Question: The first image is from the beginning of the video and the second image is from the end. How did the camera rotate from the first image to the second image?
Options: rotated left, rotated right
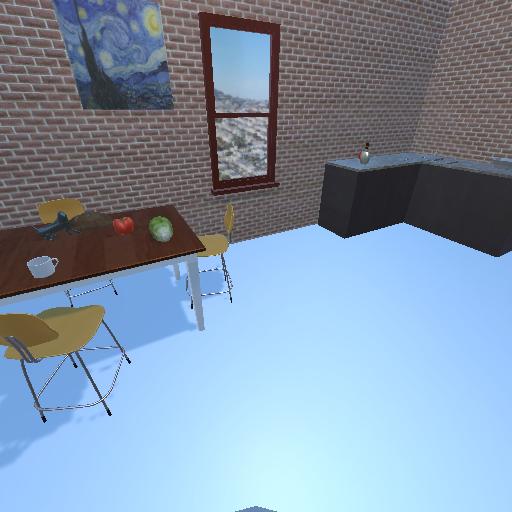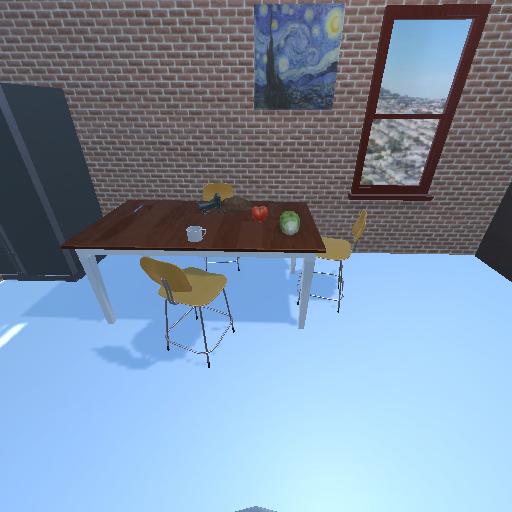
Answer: rotated left